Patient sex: M
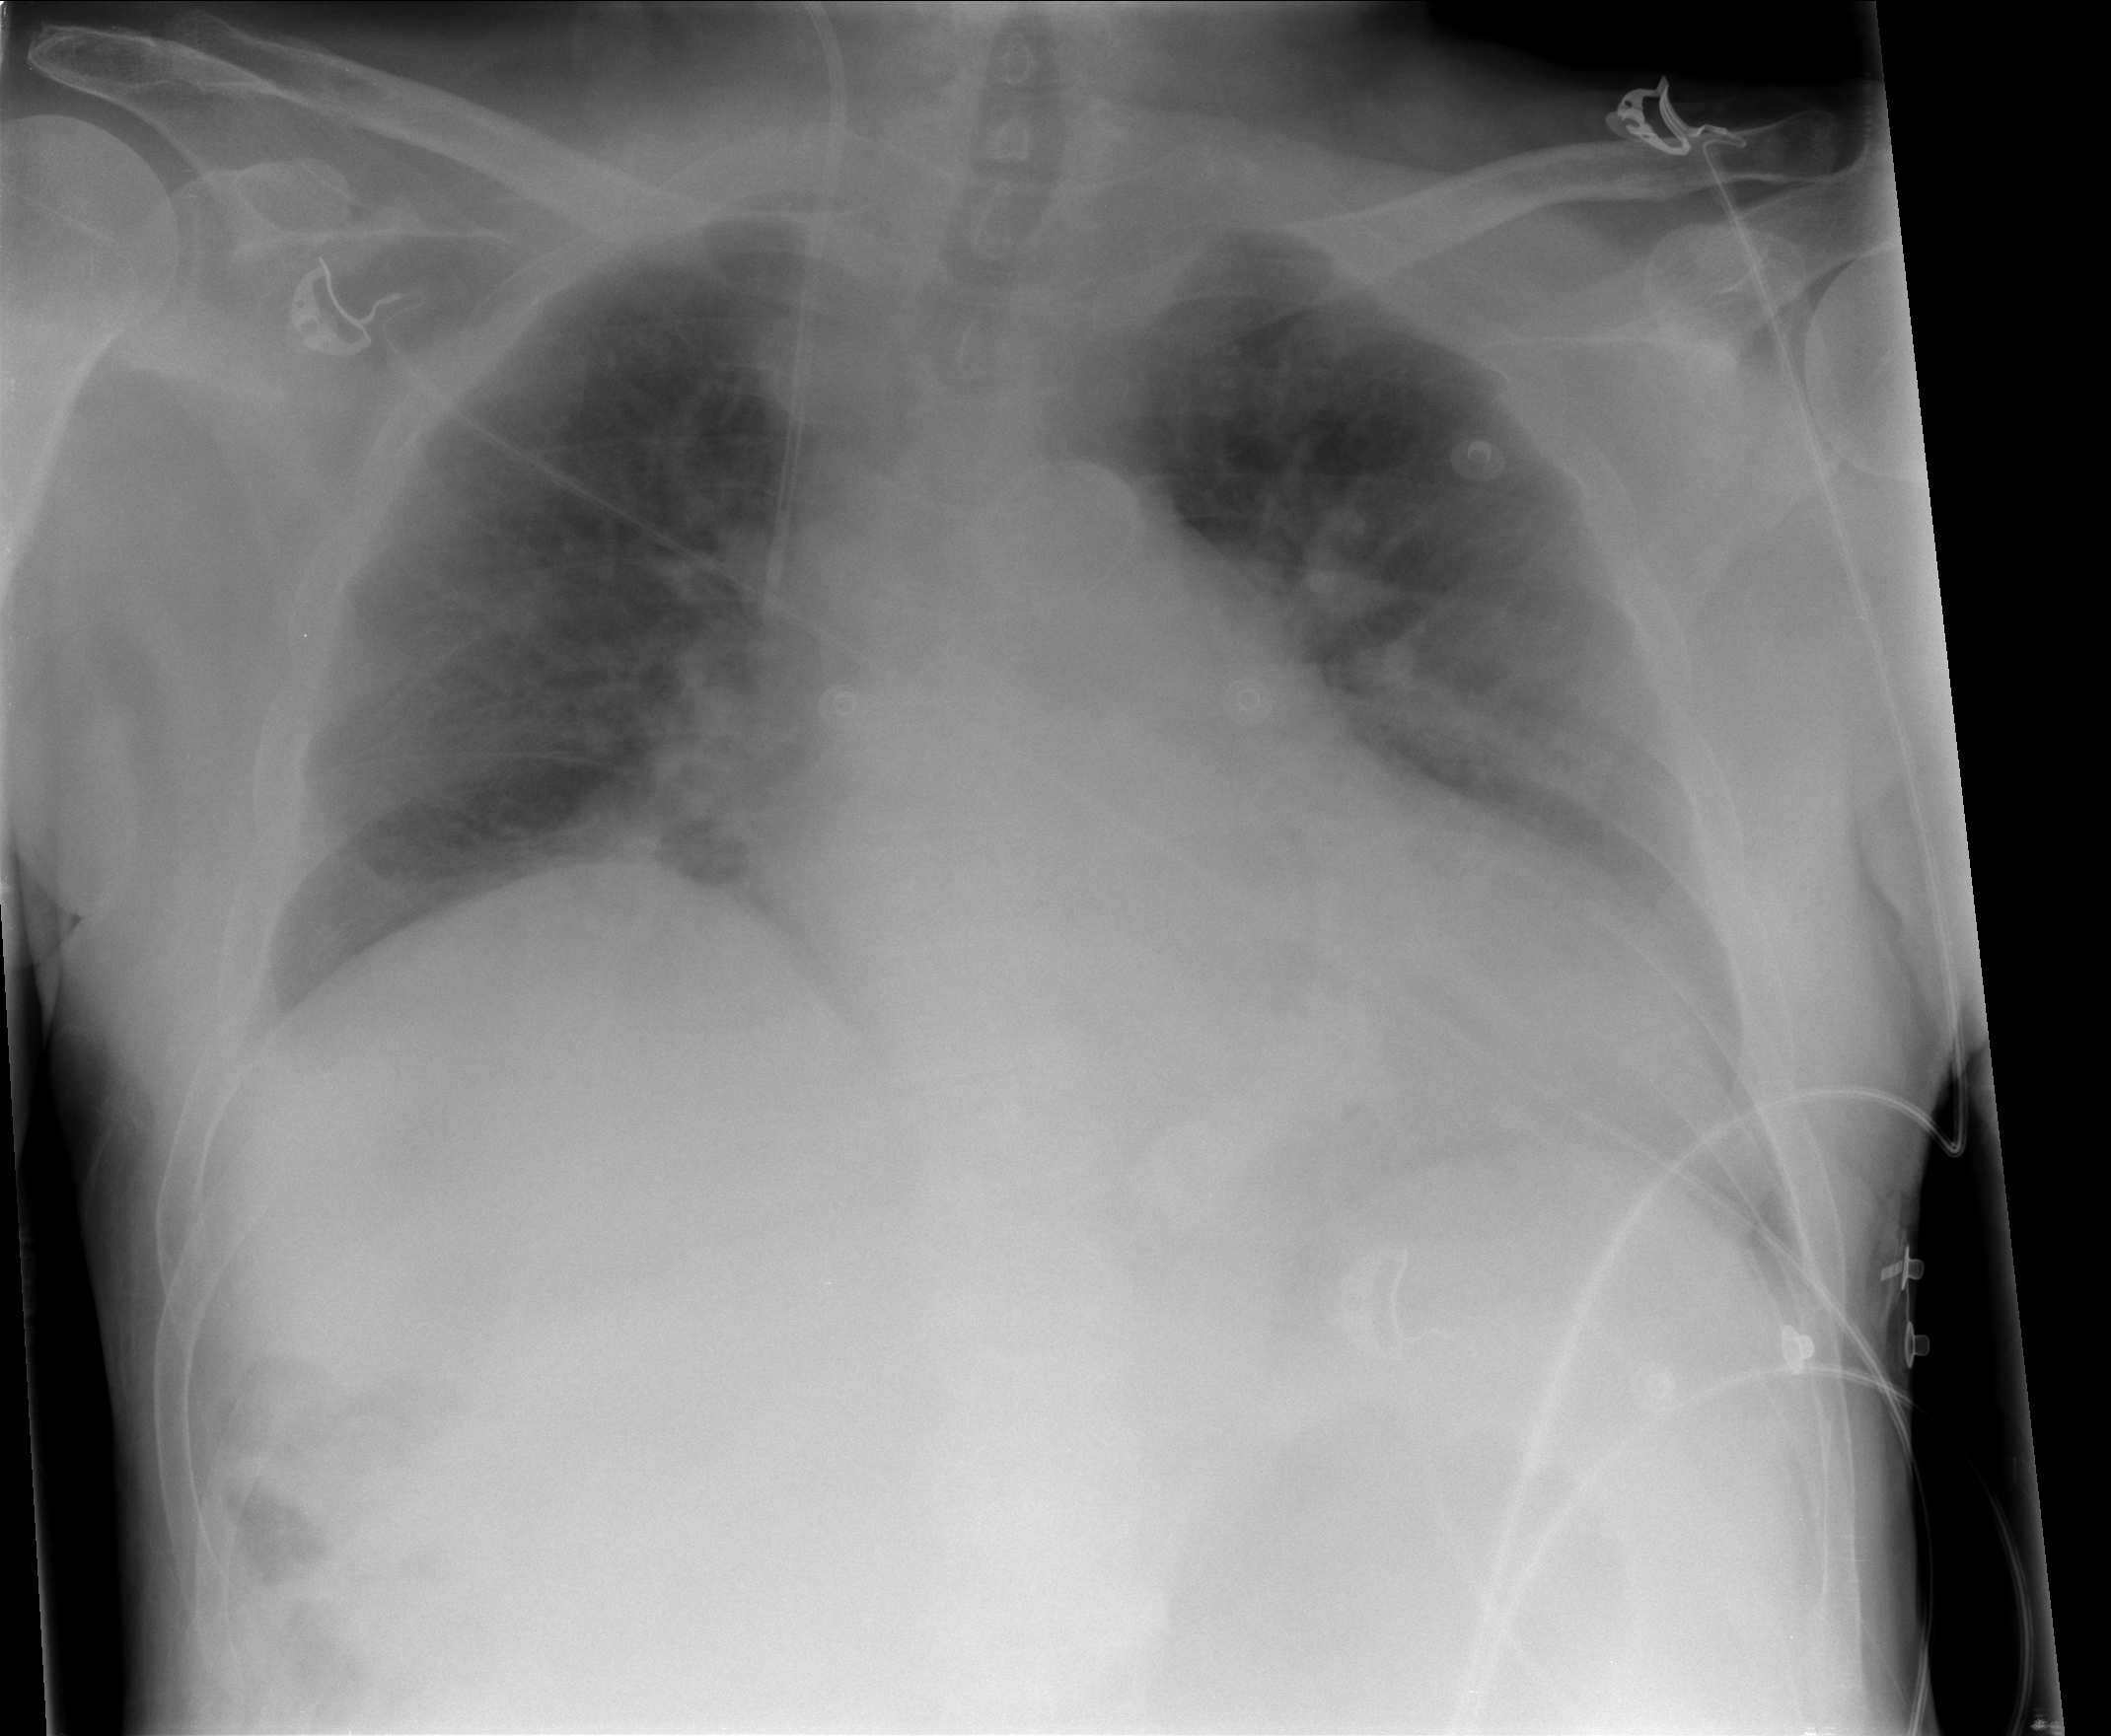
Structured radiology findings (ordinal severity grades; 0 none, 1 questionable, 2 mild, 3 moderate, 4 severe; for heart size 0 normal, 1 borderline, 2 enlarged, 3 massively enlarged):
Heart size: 2
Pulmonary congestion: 1
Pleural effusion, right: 0
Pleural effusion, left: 0
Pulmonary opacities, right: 0
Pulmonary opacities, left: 0
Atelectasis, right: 0
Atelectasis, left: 0